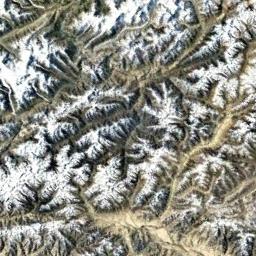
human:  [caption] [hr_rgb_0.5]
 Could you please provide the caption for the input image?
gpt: The snow berg is consist of bare land and white snow .

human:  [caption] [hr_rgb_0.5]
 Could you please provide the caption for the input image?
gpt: The snowberg is covered with snow and ice and the snowberg consist of lots of ridges and valleys .

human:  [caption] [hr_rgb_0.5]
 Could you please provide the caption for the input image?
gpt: A lot of snow is on the snowberg .

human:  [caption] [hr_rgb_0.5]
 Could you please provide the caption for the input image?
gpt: The white snow on the snow-capped mountains is veined .

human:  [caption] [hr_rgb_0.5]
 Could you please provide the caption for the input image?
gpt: There are much snow on the ridges of the snowbergs .